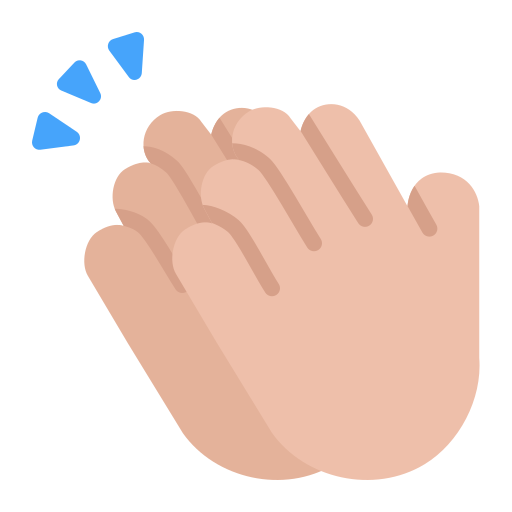
clapping hands flat  light